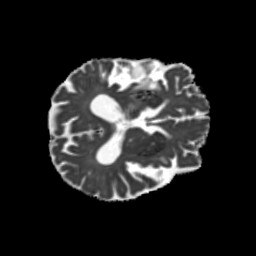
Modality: MD
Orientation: axial
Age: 71
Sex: male
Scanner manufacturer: siemens
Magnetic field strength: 3 T
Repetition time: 5.25 s
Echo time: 0.08 s